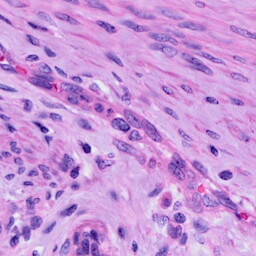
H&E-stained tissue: Cervix